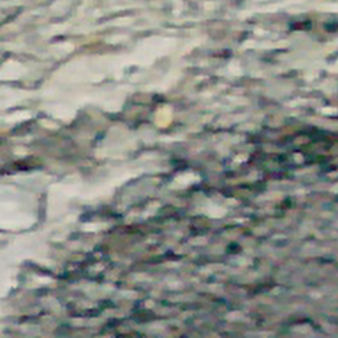
Label: other